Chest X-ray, AP view. Patient: 60 years old, sex M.
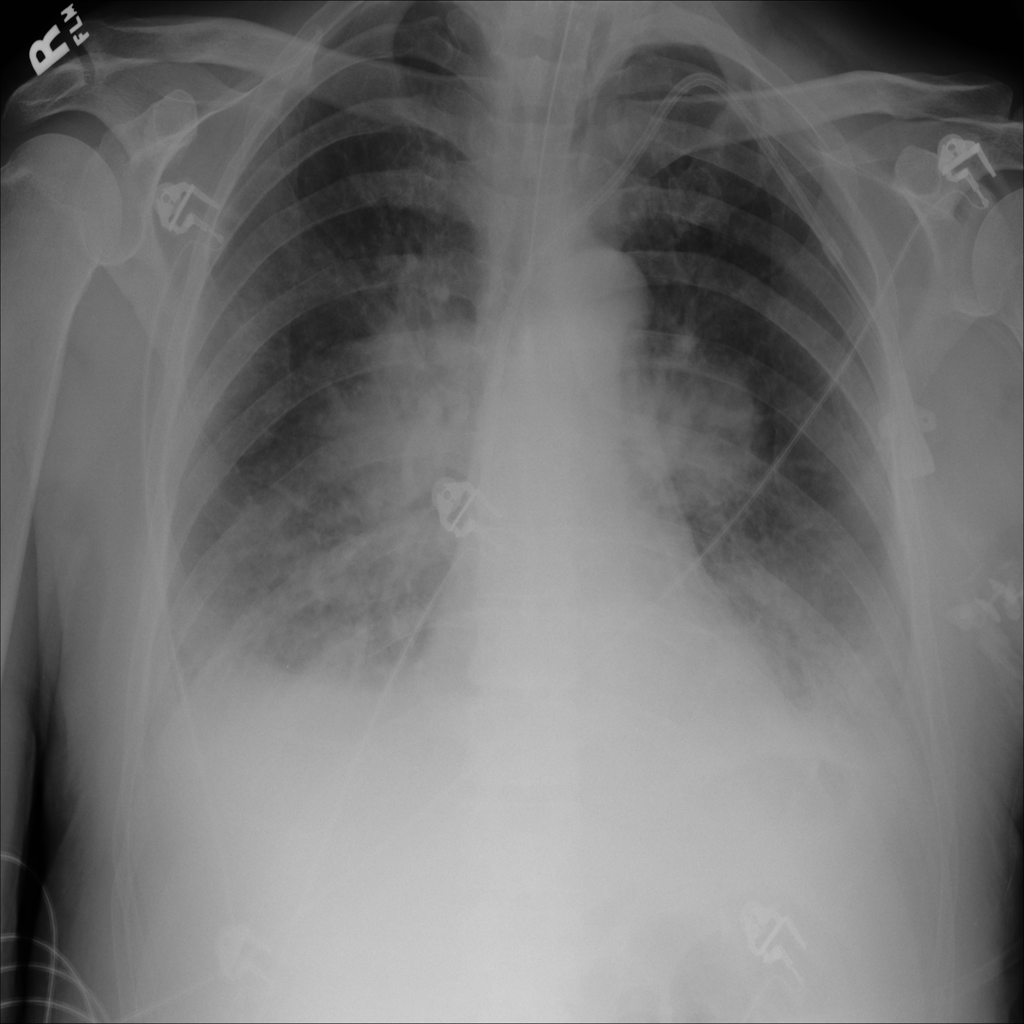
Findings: No Finding